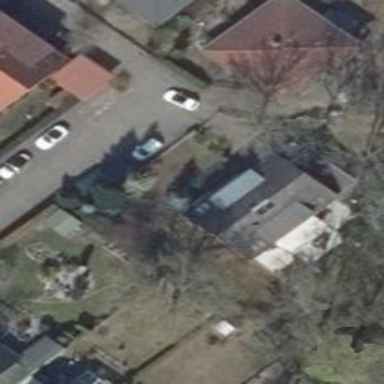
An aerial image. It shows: Detached building with gabled roof.